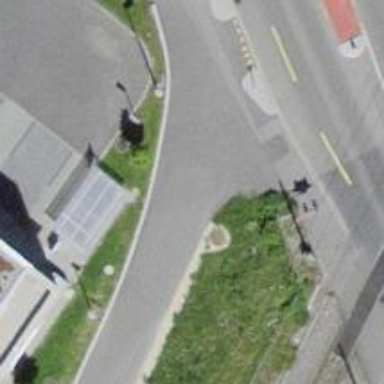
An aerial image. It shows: Bicycle parking facility.